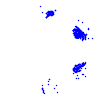
Particle: proton